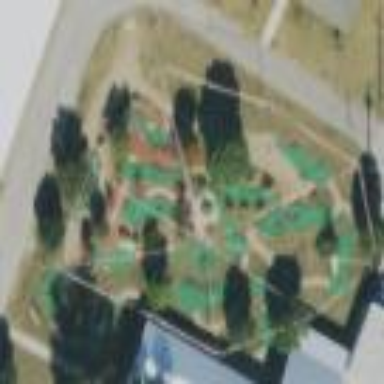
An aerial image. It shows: Miniature golf course.